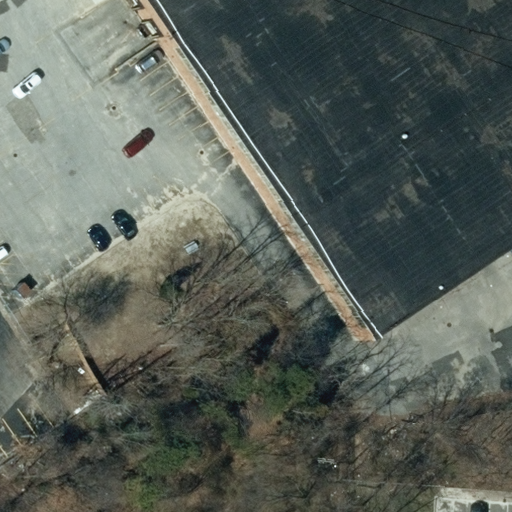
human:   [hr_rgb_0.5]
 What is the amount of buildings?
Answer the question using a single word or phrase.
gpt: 1

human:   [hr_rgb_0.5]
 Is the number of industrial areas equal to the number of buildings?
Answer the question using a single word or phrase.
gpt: yes

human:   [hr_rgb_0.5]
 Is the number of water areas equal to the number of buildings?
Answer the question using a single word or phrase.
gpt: no

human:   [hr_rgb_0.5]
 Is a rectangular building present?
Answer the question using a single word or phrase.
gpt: yes

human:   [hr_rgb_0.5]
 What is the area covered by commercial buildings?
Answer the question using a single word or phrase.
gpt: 3377m2

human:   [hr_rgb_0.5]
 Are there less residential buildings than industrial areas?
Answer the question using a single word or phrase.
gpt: yes

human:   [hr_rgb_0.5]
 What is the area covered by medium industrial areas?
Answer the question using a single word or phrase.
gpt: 0m2

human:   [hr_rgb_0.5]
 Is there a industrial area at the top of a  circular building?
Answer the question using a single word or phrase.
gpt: no

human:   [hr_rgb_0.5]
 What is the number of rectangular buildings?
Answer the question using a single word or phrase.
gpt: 1

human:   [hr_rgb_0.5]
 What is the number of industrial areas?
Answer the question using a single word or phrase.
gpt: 1

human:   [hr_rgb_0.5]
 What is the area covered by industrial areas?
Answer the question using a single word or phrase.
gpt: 10623m2

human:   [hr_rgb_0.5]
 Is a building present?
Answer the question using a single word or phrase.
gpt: yes

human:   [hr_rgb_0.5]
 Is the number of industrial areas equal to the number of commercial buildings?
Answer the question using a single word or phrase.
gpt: yes

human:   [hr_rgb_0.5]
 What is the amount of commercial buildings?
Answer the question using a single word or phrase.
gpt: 1

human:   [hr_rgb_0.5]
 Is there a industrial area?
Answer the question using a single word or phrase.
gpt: yes

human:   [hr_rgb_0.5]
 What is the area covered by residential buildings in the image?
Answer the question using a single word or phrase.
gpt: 0m2

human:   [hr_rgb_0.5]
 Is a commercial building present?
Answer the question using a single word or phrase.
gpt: yes

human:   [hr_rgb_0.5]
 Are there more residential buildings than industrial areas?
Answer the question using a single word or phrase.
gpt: no

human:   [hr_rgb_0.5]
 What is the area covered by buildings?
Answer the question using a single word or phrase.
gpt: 3377m2

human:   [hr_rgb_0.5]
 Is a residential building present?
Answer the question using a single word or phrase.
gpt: no

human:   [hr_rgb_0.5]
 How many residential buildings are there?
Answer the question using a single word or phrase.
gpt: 0

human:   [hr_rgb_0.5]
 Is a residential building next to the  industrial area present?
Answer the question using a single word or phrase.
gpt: no

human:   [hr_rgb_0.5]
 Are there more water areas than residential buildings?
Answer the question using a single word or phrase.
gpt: no

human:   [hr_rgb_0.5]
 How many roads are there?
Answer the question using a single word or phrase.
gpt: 0

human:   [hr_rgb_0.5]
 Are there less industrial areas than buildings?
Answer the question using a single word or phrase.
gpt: no

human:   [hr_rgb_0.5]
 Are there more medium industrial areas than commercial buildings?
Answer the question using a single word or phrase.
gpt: no

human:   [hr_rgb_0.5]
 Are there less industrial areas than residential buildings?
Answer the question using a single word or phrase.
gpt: no

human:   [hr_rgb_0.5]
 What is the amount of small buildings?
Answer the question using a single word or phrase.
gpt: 0

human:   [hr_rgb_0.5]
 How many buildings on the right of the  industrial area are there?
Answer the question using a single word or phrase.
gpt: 0

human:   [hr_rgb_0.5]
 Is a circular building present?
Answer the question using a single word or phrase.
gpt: no

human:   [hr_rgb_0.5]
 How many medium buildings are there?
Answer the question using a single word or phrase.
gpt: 0

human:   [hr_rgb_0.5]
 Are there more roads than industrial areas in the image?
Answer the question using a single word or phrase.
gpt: no

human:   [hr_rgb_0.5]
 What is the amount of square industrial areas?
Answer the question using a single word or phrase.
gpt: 0

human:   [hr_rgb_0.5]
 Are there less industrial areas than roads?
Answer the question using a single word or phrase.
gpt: no

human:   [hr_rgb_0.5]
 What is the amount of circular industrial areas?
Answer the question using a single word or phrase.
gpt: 0

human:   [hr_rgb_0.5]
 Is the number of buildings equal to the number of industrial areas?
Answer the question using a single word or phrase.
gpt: yes

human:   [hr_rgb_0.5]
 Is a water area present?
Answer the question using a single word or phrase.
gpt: no

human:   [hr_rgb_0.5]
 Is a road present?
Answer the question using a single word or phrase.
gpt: no

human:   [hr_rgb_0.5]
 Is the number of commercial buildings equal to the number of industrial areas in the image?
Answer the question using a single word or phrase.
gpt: yes

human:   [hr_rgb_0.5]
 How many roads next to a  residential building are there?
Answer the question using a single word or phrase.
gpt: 0

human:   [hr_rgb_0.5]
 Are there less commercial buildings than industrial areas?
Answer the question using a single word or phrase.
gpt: no

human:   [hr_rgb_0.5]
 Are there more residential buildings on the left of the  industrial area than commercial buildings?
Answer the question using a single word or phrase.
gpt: no

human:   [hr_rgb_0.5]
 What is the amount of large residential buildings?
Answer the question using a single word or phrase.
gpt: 0

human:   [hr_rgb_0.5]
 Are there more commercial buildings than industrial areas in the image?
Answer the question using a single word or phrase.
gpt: no

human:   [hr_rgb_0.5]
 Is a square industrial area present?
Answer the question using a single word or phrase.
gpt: no

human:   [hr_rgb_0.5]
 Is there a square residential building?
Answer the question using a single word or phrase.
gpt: no

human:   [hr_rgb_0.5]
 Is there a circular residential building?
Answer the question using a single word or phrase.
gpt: no

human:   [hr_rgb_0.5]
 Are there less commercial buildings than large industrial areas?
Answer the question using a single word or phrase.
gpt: no

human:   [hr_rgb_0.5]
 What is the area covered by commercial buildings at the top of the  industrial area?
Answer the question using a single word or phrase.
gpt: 0m2

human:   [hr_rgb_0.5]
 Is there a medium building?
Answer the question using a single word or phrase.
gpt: no

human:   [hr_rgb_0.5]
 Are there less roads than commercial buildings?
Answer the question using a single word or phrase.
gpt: yes

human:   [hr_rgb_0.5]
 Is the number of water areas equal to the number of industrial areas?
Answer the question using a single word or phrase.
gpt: no

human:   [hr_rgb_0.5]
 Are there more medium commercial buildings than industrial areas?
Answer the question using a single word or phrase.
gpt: no

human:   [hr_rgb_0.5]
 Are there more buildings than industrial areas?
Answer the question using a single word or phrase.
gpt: no

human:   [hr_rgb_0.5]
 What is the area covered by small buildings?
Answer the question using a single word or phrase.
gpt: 0m2

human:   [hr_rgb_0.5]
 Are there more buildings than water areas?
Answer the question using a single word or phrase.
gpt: yes

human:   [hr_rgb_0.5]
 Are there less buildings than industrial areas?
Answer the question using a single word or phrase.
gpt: no

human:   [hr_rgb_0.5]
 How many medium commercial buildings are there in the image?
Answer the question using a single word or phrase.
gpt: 0

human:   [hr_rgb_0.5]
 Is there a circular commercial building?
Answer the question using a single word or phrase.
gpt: no

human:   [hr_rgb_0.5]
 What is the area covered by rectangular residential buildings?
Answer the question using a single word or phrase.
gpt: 0m2

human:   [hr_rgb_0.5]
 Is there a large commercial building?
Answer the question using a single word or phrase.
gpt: yes

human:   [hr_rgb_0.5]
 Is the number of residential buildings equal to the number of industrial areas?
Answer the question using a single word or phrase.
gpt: no

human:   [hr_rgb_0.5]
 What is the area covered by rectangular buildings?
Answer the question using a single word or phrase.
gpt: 3377m2

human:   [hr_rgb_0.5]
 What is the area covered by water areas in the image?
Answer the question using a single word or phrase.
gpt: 0m2